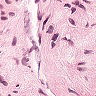
Metastatic tissue present: no